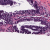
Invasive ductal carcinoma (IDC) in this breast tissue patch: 0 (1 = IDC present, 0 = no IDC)